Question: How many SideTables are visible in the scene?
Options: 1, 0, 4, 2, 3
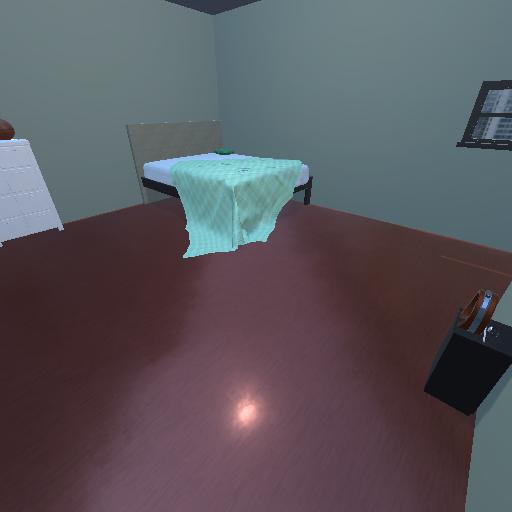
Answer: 1